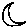
Label: moon